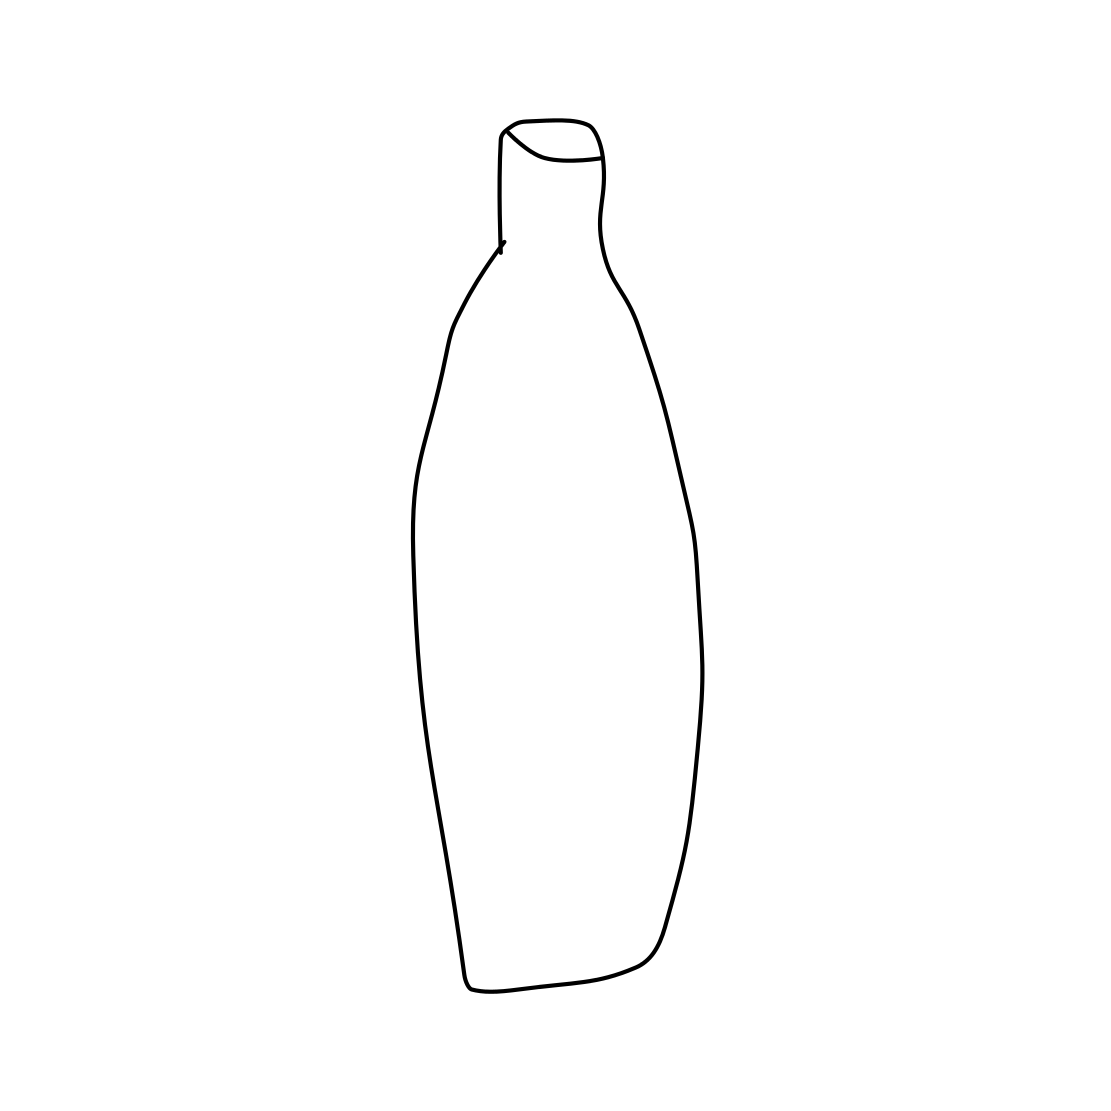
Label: wine-bottle